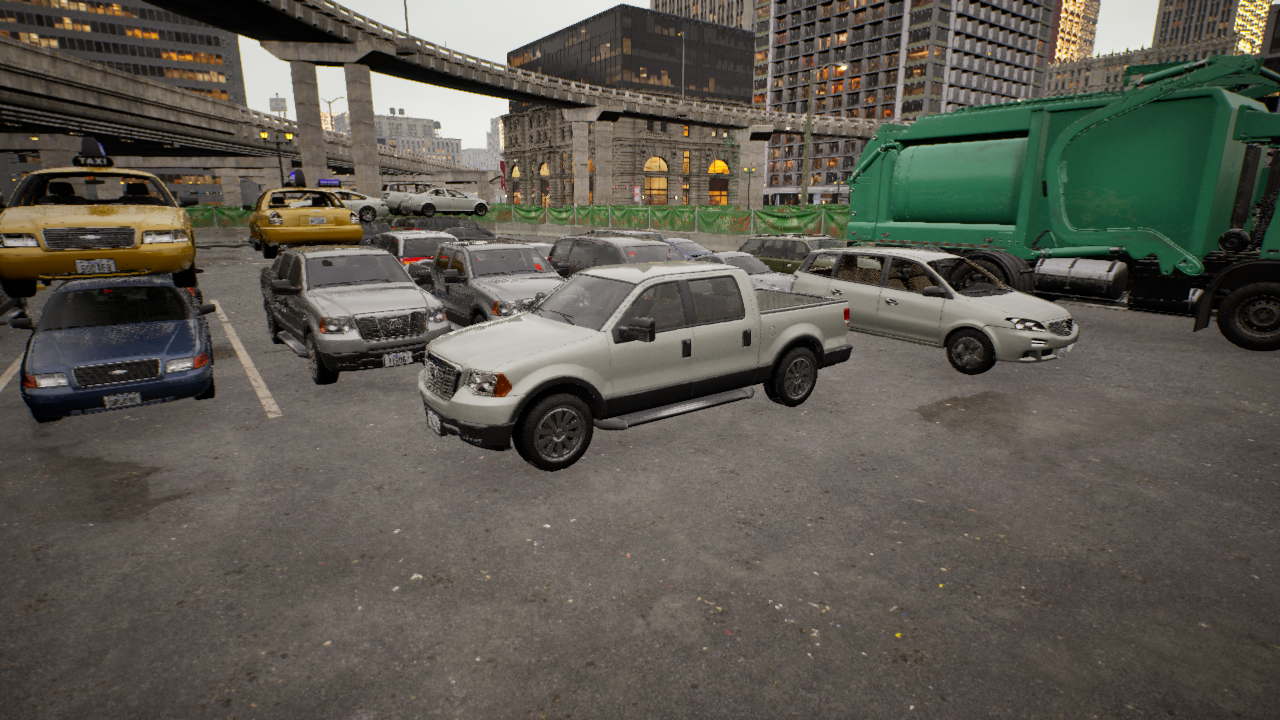
Venue: arterial
Lighting: golden hour
Vehicle rig: pickup